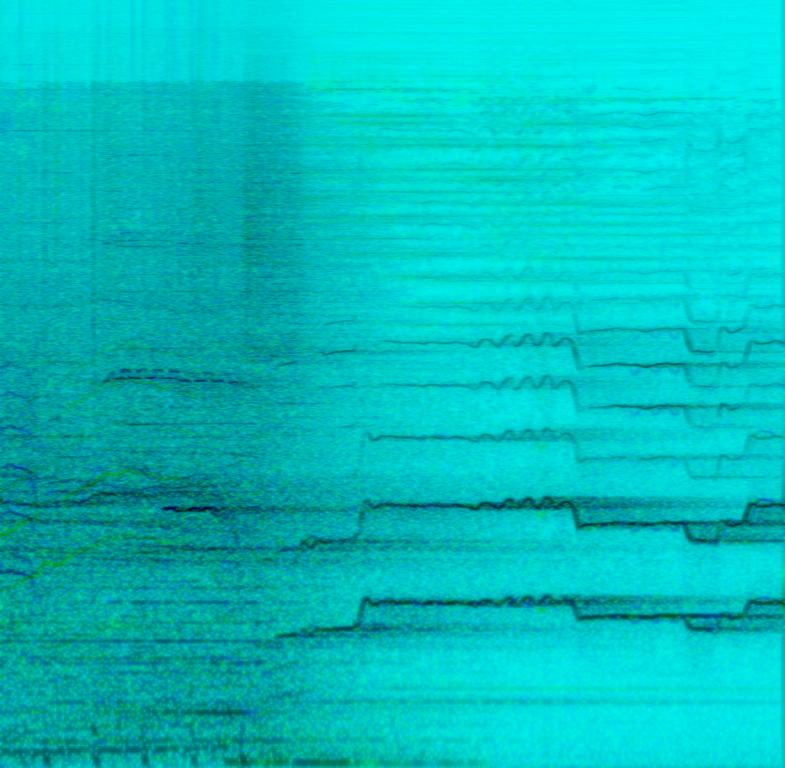
This opera song features a female voice singing at a high pitch. This is accompanied by a shimmering background sound for one bar. This is followed by the sound of wind. This song has a victorious mood. This song can be played at the end of a war scene for the victor of the war.